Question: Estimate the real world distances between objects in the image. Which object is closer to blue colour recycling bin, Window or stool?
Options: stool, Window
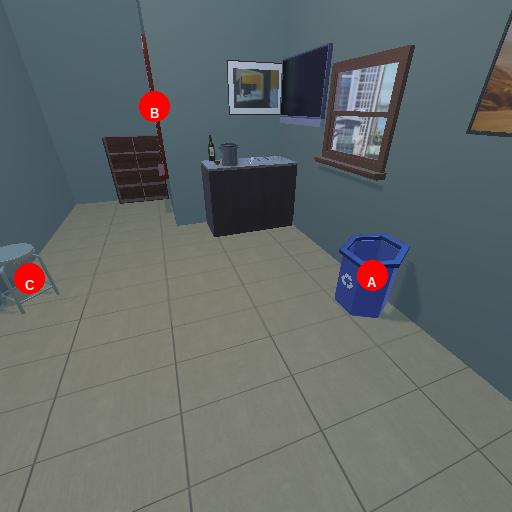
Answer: stool